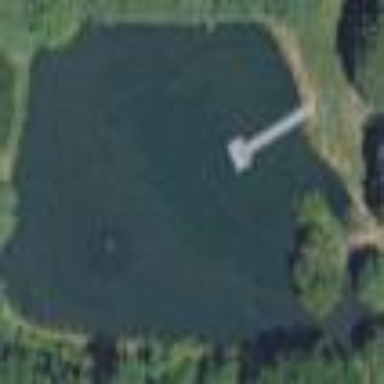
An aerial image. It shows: Pond surrounded by natural water.